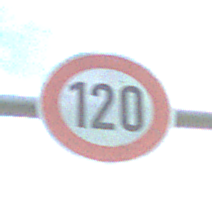
Verkehrszeichen: Geschwindigkeit120
Umgebung: Outdoor, Urban
Tageszeit: MorningAfternoon
Wetter: PartlyCloudy
Licht: Natural
Jahreszeit: NotSpecified
Kontrast: LowContrast